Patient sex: M
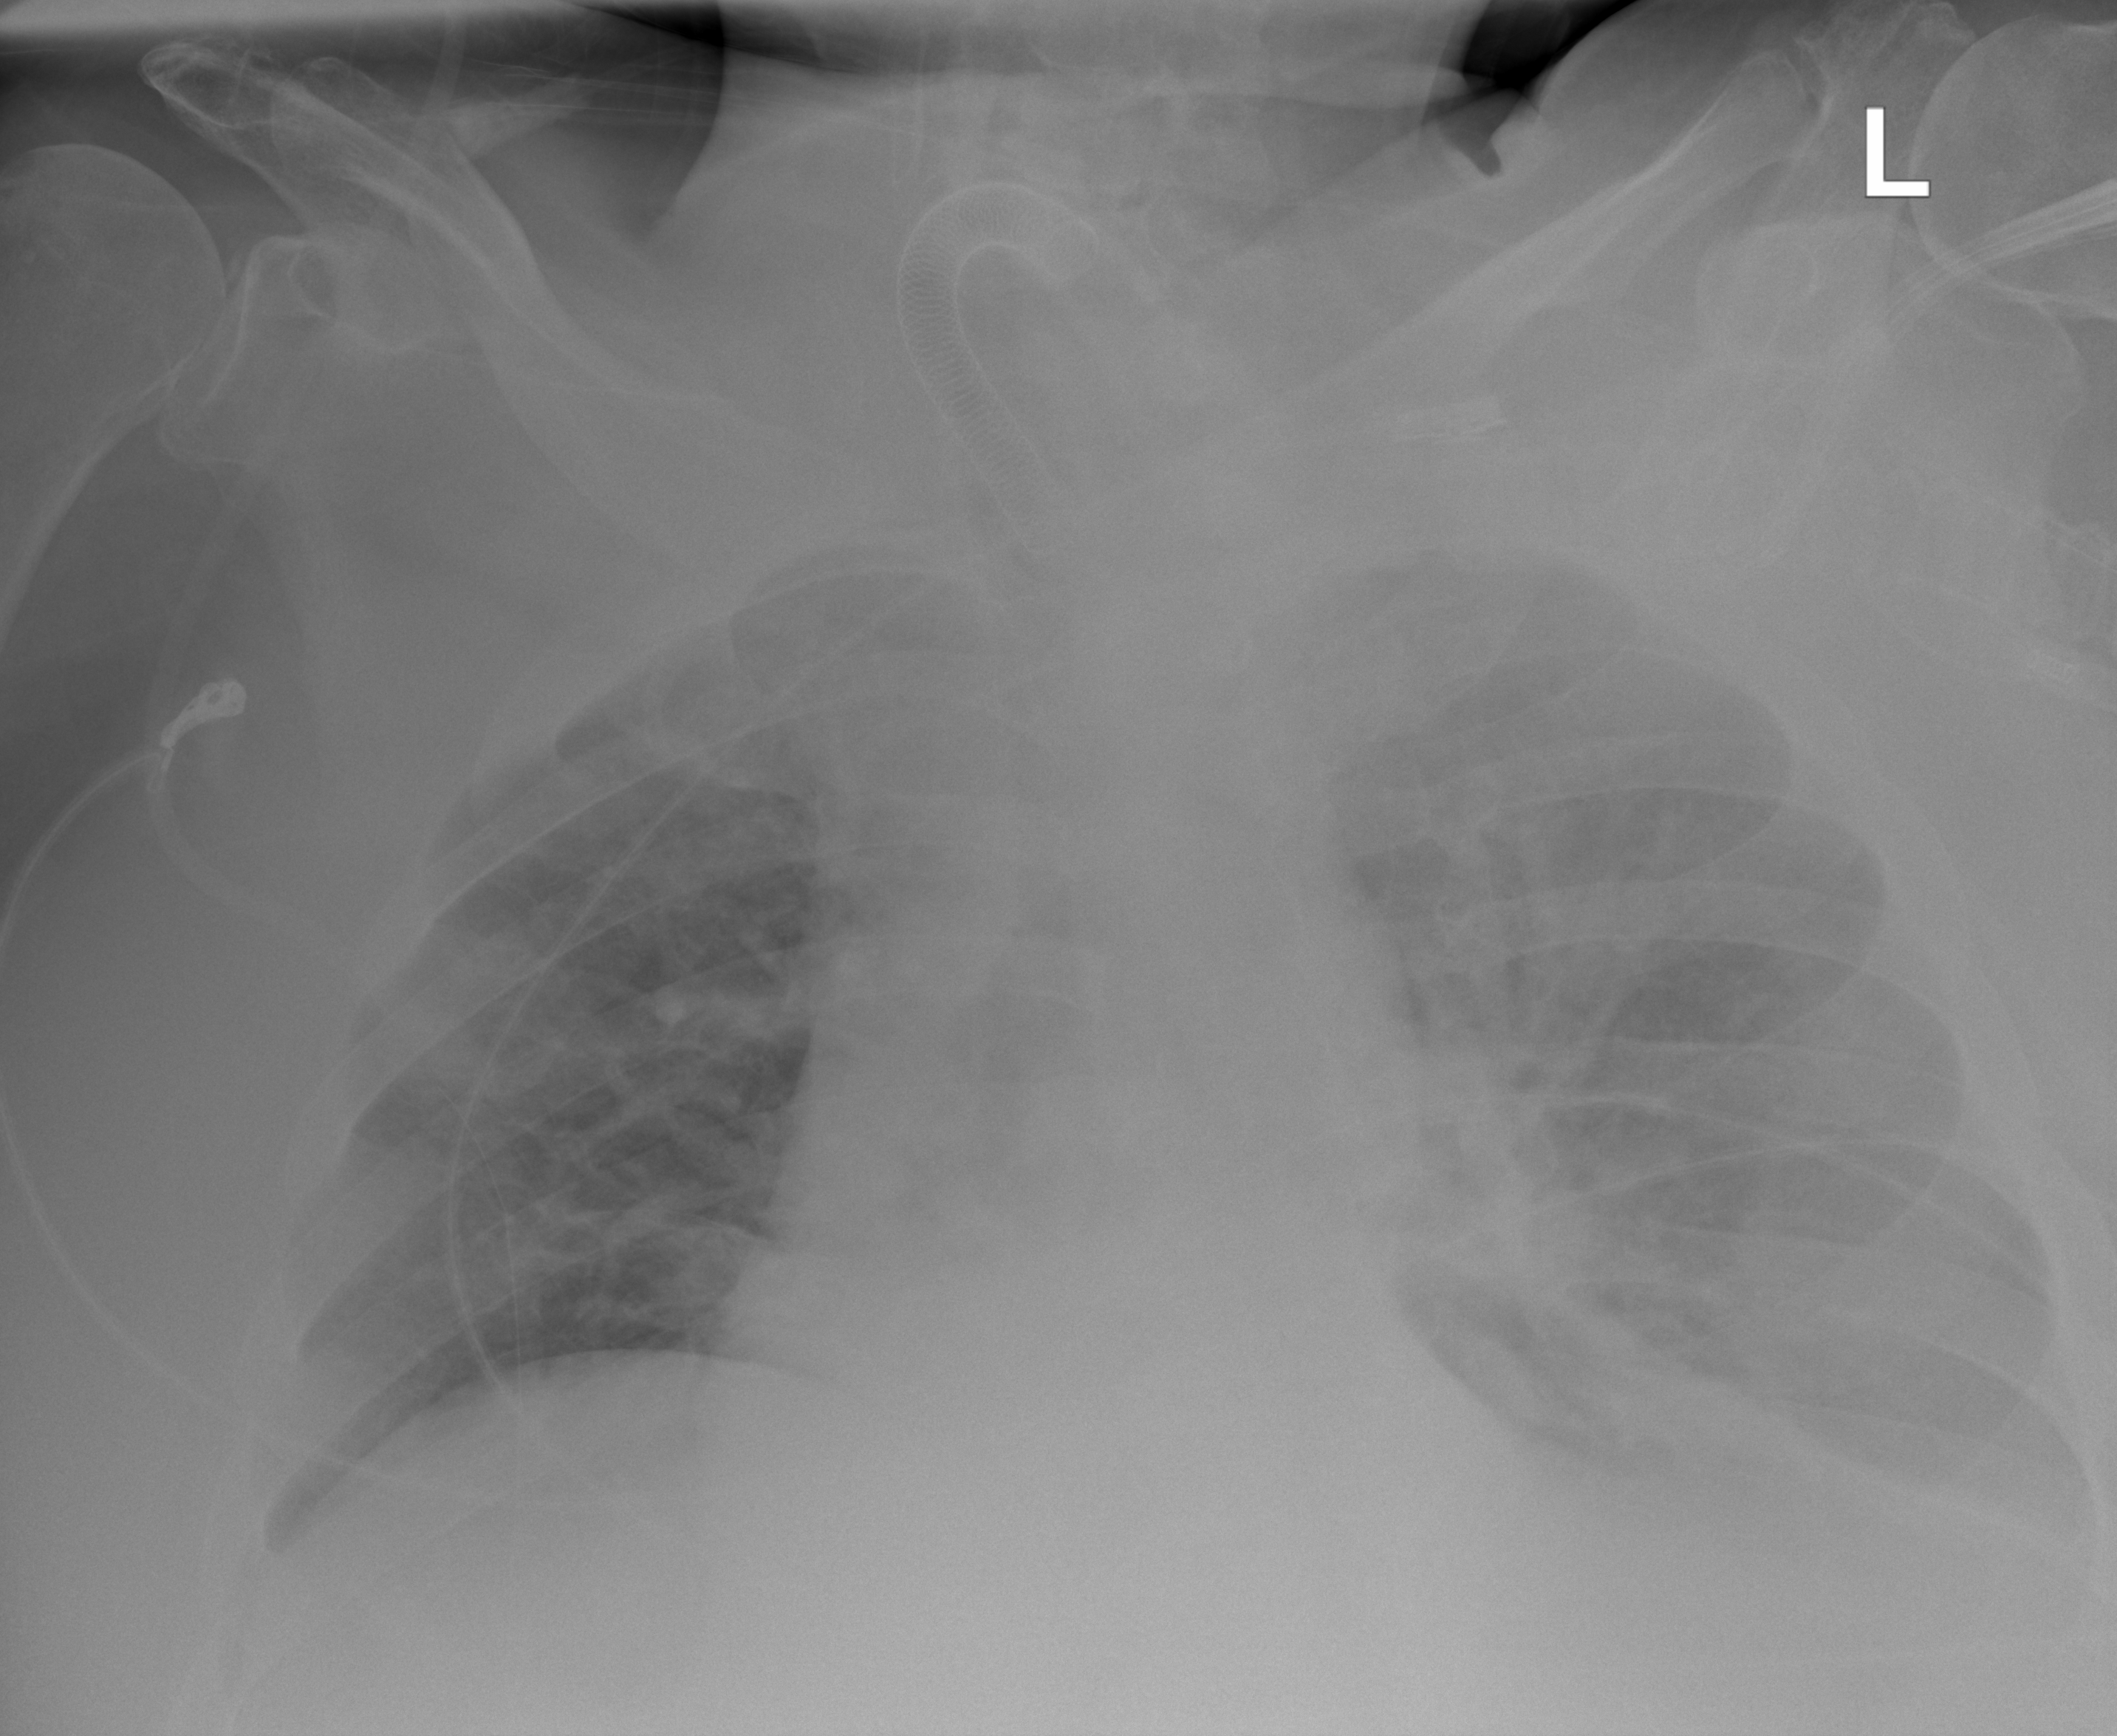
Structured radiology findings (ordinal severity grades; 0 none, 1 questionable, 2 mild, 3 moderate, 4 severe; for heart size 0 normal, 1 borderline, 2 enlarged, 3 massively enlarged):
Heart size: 0
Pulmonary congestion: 2
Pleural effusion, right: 2
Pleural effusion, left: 2
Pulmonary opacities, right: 0
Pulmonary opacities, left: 2
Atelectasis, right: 2
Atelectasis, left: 2